Question: I trying to show two column gridview with images. The problems that I faced are:
-
I have tried with different properties on 'ImageView.ScaleType'. Currently is .
This is 'grdiview.xml' which I use
'''
<LinearLayout
android:orientation="horizontal"
android:layout_width="wrap_content"
android:layout_height="wrap_content"
android:layout_weight="0.1" >
<GridView
android:id="@+id/gridView1"
android:layout_width="fill_parent"
android:layout_height="fill_parent"
android:numColumns="2"
android:columnWidth="80dp"
android:layout_marginLeft="30dp"
android:layout_marginRight="30dp"
android:verticalSpacing="4dp"
android:horizontalSpacing="10dp"
android:layout_marginTop="20dp"
android:stretchMode="columnWidth"
android:gravity="center" >
</GridView>
</LinearLayout>
'''
This is the imageview and textview in 'tables.xml'
'''
<RelativeLayout xmlns:android="http://schemas.android.com/apk/res/android"
android:layout_width="match_parent"
android:layout_height="wrap_content"
android:background="@drawable/tableview" >
<ImageView
android:id="@+id/ColPhoto"
android:layout_width="0dp"
android:layout_height="0dp"
android:layout_alignLeft="@+id/ColName"
android:layout_alignRight="@+id/ColName"
android:layout_marginLeft="8dp"
android:scaleType="fitXY"
android:gravity="center"
/>
<TextView
android:id="@+id/ColName"
android:layout_width="wrap_content"
android:layout_height="wrap_content"
android:layout_below="@+id/ColPhoto"
android:layout_marginLeft="10dp"
android:gravity="center"
android:text="" />
</RelativeLayout>
'''
And the 'getView'
'''
public View getView(int position, View convertView, ViewGroup parent) {
// TODO Auto-generated method stub
LayoutInflater inflater = (LayoutInflater) context
.getSystemService(Context.LAYOUT_INFLATER_SERVICE);
if (convertView == null) {
convertView = inflater.inflate(R.layout.tables, null);
}
// ColPhoto
ImageView imageView = (ImageView) convertView.findViewById(R.id.ColPhoto);
imageView.getLayoutParams().height = 80;
imageView.getLayoutParams().width = 100;
imageView.setPadding(20, 20, 20, 20);
imageView.setScaleType(ImageView.ScaleType.CENTER_CROP);
'''
I missing something and didn't understand what exactly. Also this is the current look. The actual size of the image is 120x120

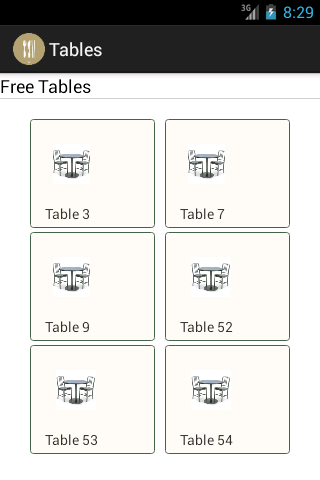
Answer: In the imageView , you can give the following values in layout.
'''
<ImageView
android:id="@+id/grid_item_icon"
android:scaleType="fitCenter"
android:layout_width="80dp"
android:layout_height="80dp"
android:layout_centerHorizontal="true"
android:layout_alignParentTop="true"
android:adjustViewBounds="true" />
'''